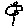
Label: flower